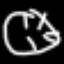
Label: clock